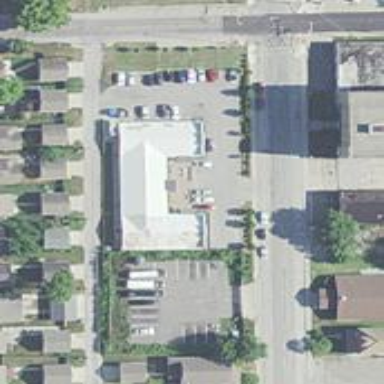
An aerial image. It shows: Veterinary facility.